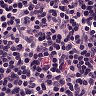
Metastatic tissue present: no